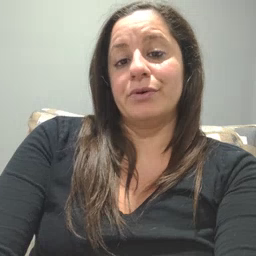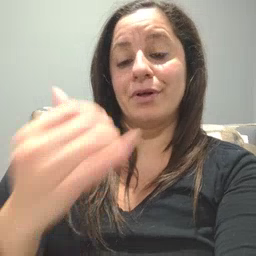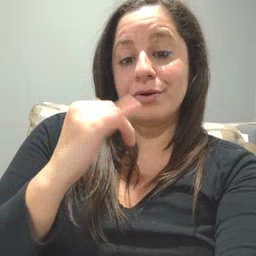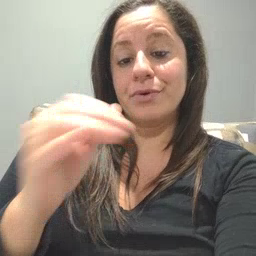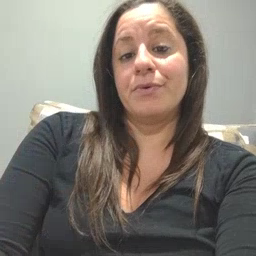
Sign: yellow